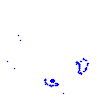
Particle: pion